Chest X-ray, AP view. Patient: 54 years old, sex F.
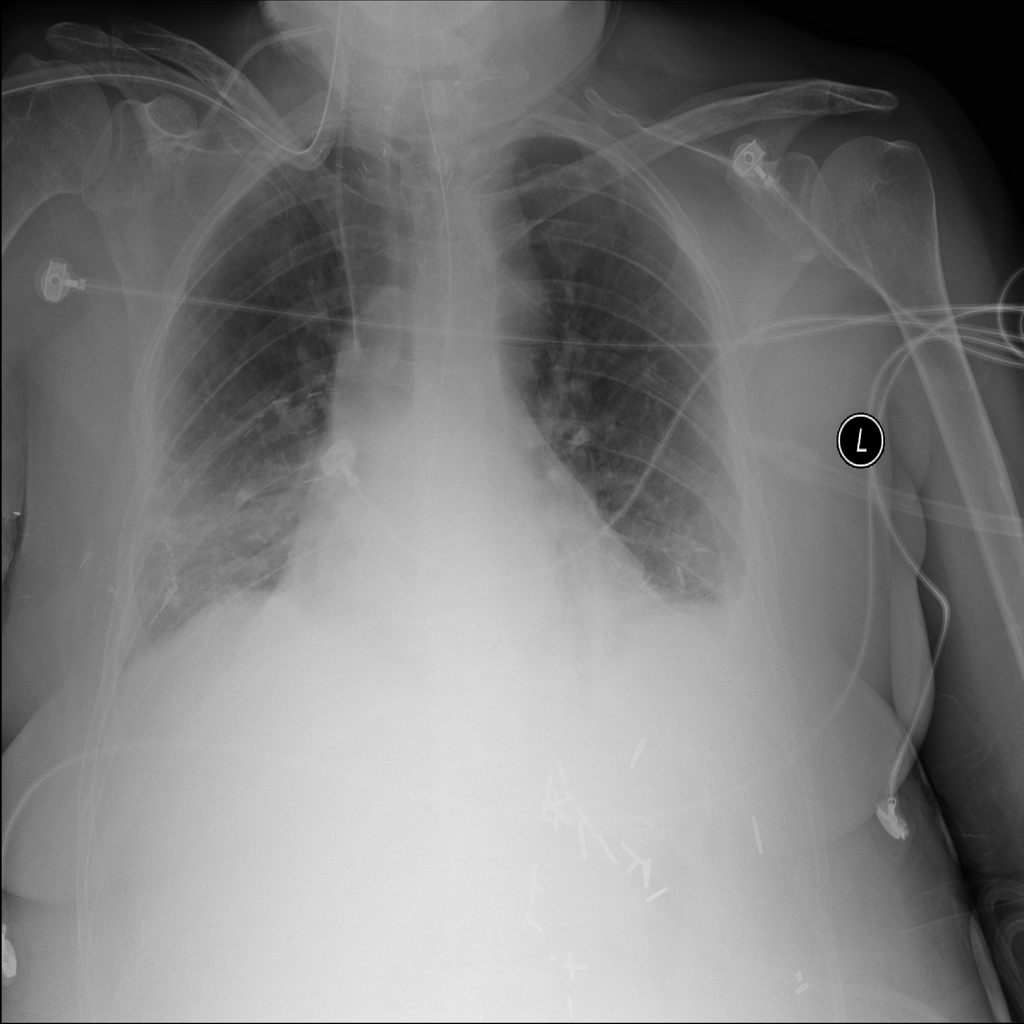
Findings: Effusion, Pleural_Thickening